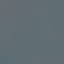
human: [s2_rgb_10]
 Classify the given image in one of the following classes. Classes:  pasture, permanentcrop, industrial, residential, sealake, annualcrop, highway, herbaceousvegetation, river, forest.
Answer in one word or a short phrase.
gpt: SeaLake